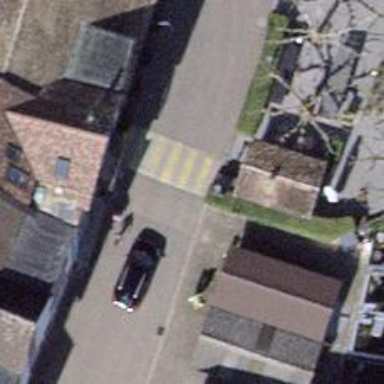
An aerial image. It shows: Uncontrolled zebra crossing on the road.